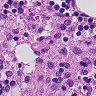
Metastatic tissue present: no